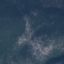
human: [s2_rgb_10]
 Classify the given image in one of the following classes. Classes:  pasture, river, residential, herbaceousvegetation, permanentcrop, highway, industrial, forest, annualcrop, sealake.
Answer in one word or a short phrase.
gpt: HerbaceousVegetation